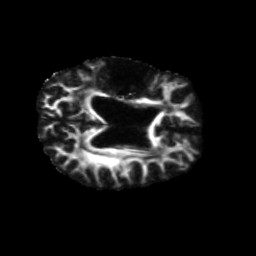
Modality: FA
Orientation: axial
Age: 68
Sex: male
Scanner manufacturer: siemens
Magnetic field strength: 3 T
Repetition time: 5.47 s
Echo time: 0.0854 s